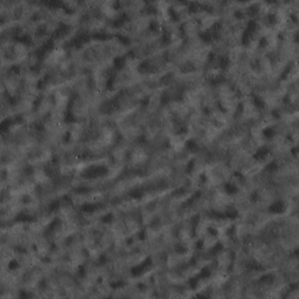
Label: non_frost